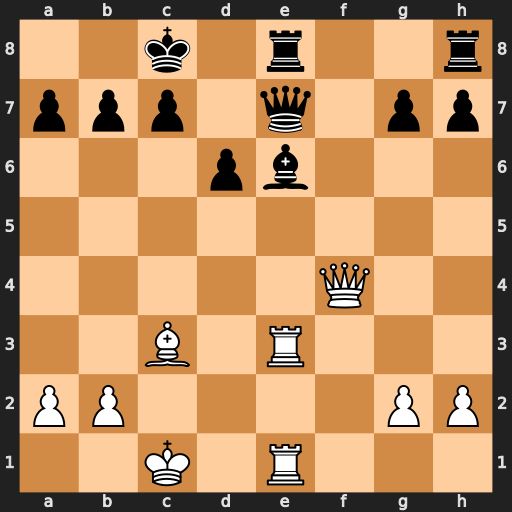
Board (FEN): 2k1r2r/ppp1q1pp/3pb3/8/5Q2/2B1R3/PP4PP/2K1R3
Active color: w
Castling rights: -
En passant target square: -
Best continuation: Rxe6 Qxe6 Rxe6